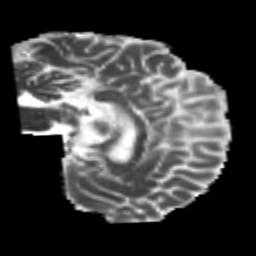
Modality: MD
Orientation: sagittal
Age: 26
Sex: male
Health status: healthy
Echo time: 0.074 s